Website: macys
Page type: billing-address
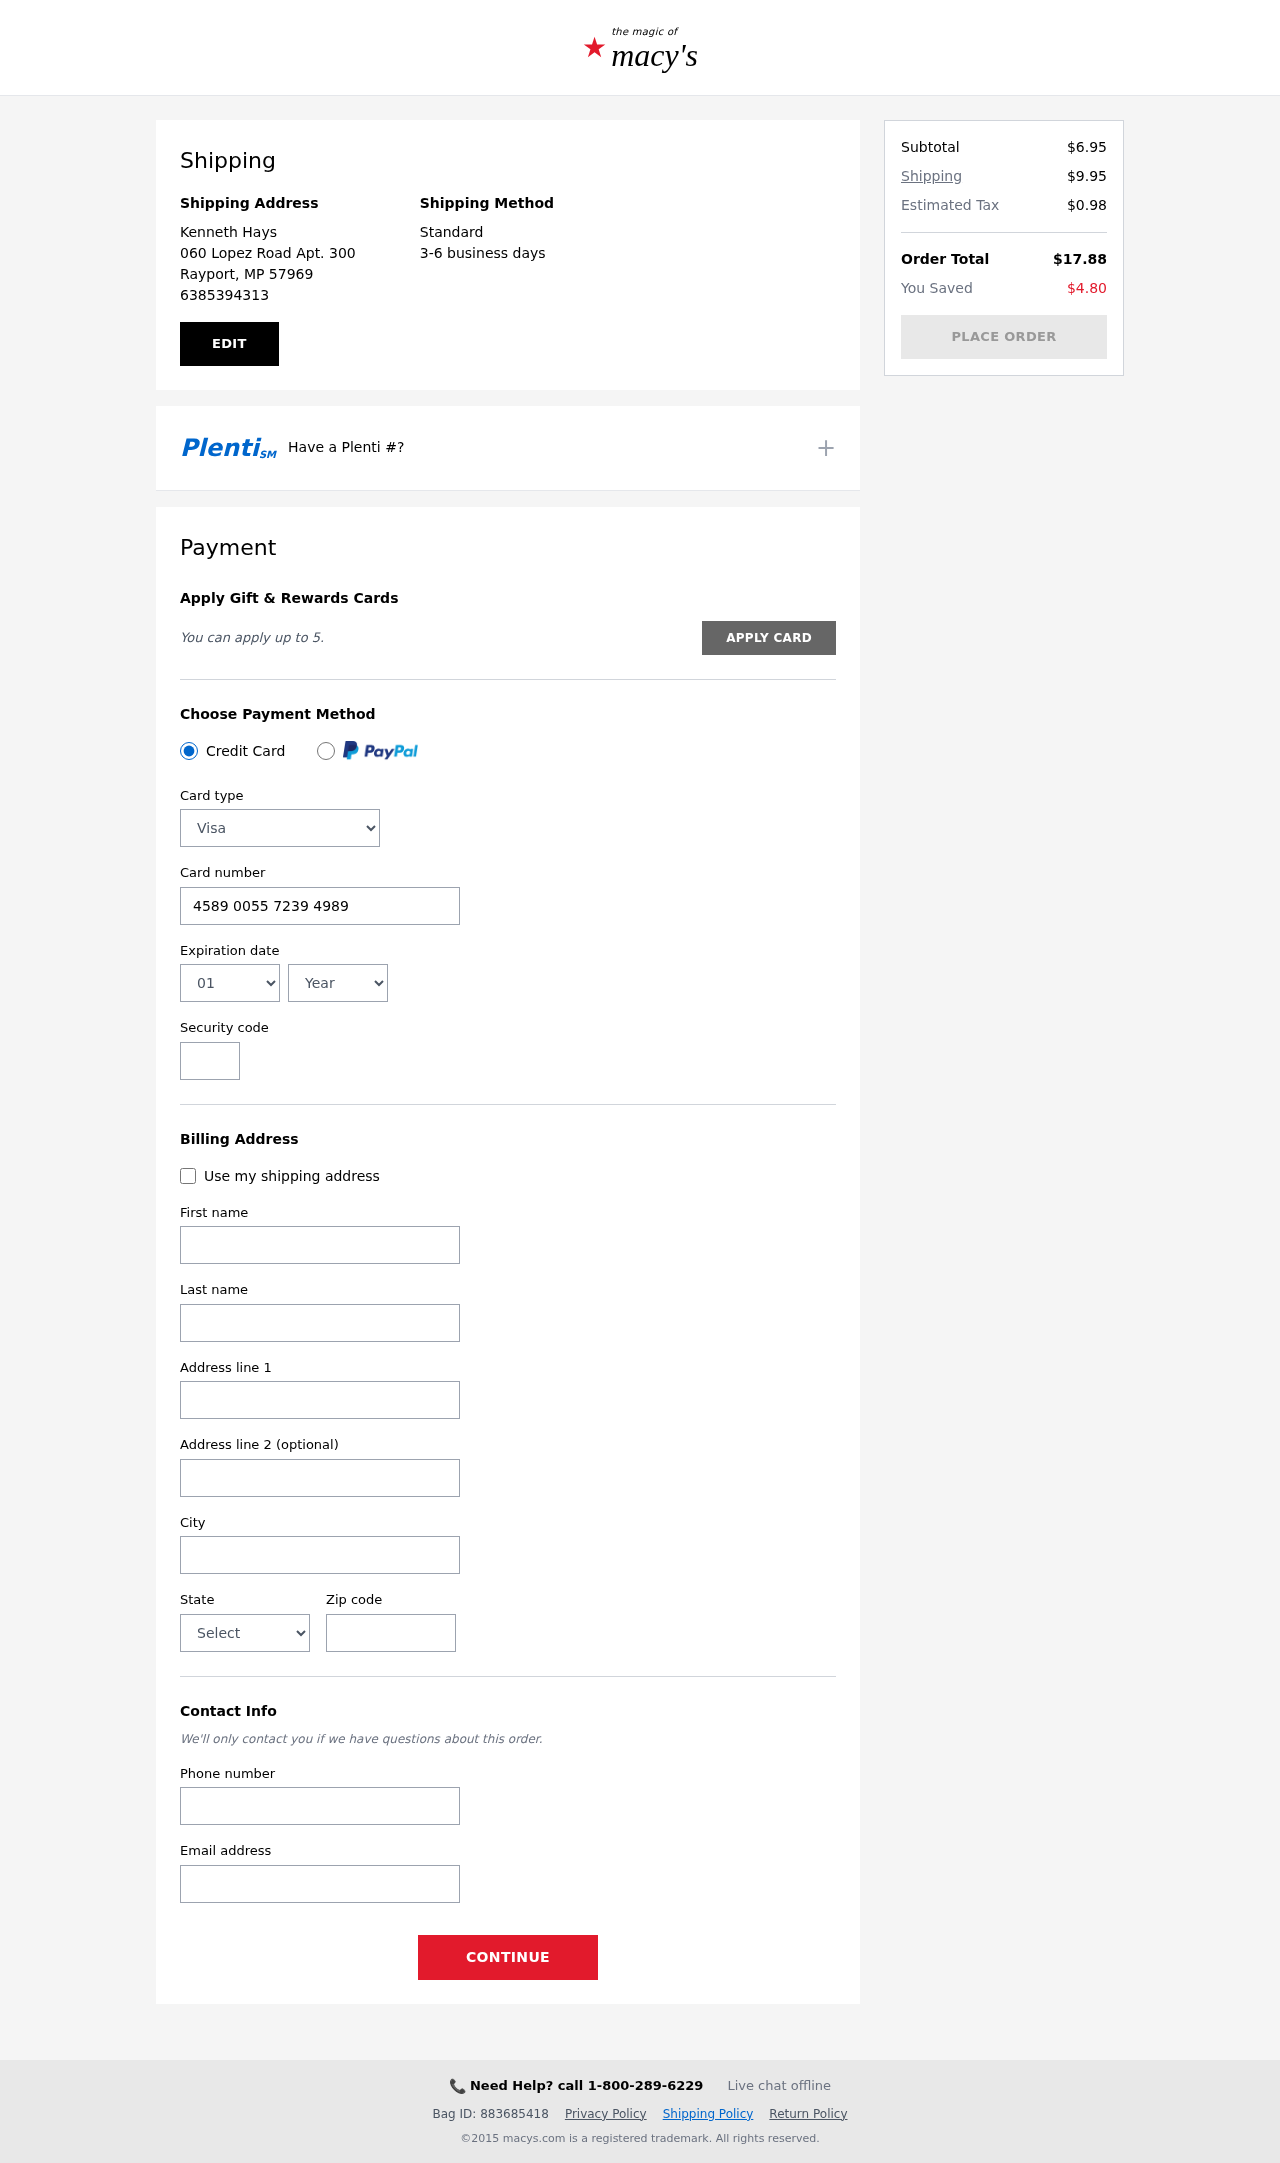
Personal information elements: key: PII_CARD_CVV
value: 006
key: PII_CARD_EXPIRY_MONTH
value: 01
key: PII_CARD_EXPIRY_YEAR
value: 30
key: PII_CARD_NUMBER
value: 4589 0055 7239 4989
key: PII_CARD_TYPE
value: Visa
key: PII_CITY
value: Rayport
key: PII_CITY_STATE_ZIP
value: Rayport, MP 57969
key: PII_EMAIL
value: khays@yahoo.com
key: PII_FIRSTNAME
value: Kenneth
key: PII_FULLNAME
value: Kenneth Hays
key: PII_LASTNAME
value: Hays
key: PII_PHONE
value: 6385394313
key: PII_POSTCODE
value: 57969
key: PII_STATE
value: MP
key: PII_STREET
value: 060 Lopez Road Apt. 300
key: PII_STREET2
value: Apt. 644
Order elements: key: ORDER_SUBTOTAL
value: $6.95
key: ORDER_SHIPPING_COST
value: $9.95
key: ORDER_TAX
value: $0.98
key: ORDER_TOTAL
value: $17.88
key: ORDER_SAVINGS
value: $4.80